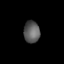
Tissue: lung
Cell type: Endothelial cells
Senescence score: 0.5726
Nuclear area (px): 349
Mean DAPI intensity: 90.295